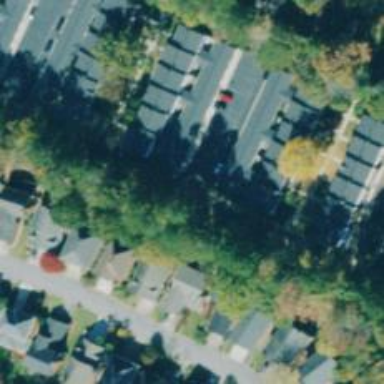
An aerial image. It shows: Residential road.